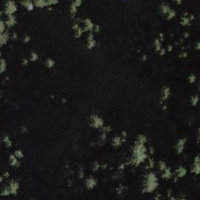
EUNIS habitat code: 43
Species observed at this site:
Astrantia major